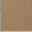
Piece: xx